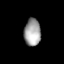
Tissue: lung
Cell type: Epithelial cells
Senescence score: 0.1799
Nuclear area (px): 443
Mean DAPI intensity: 160.354